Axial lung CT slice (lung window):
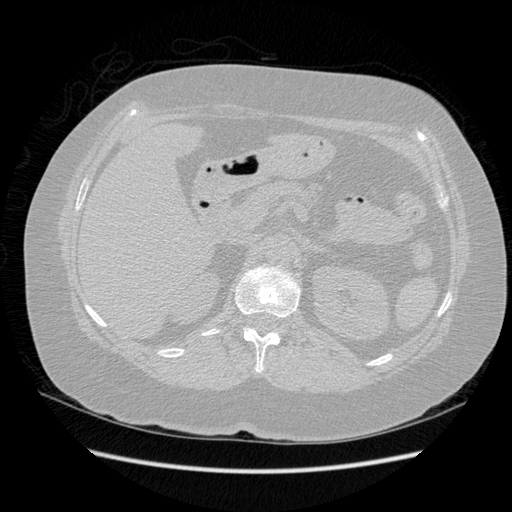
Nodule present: no